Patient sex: M
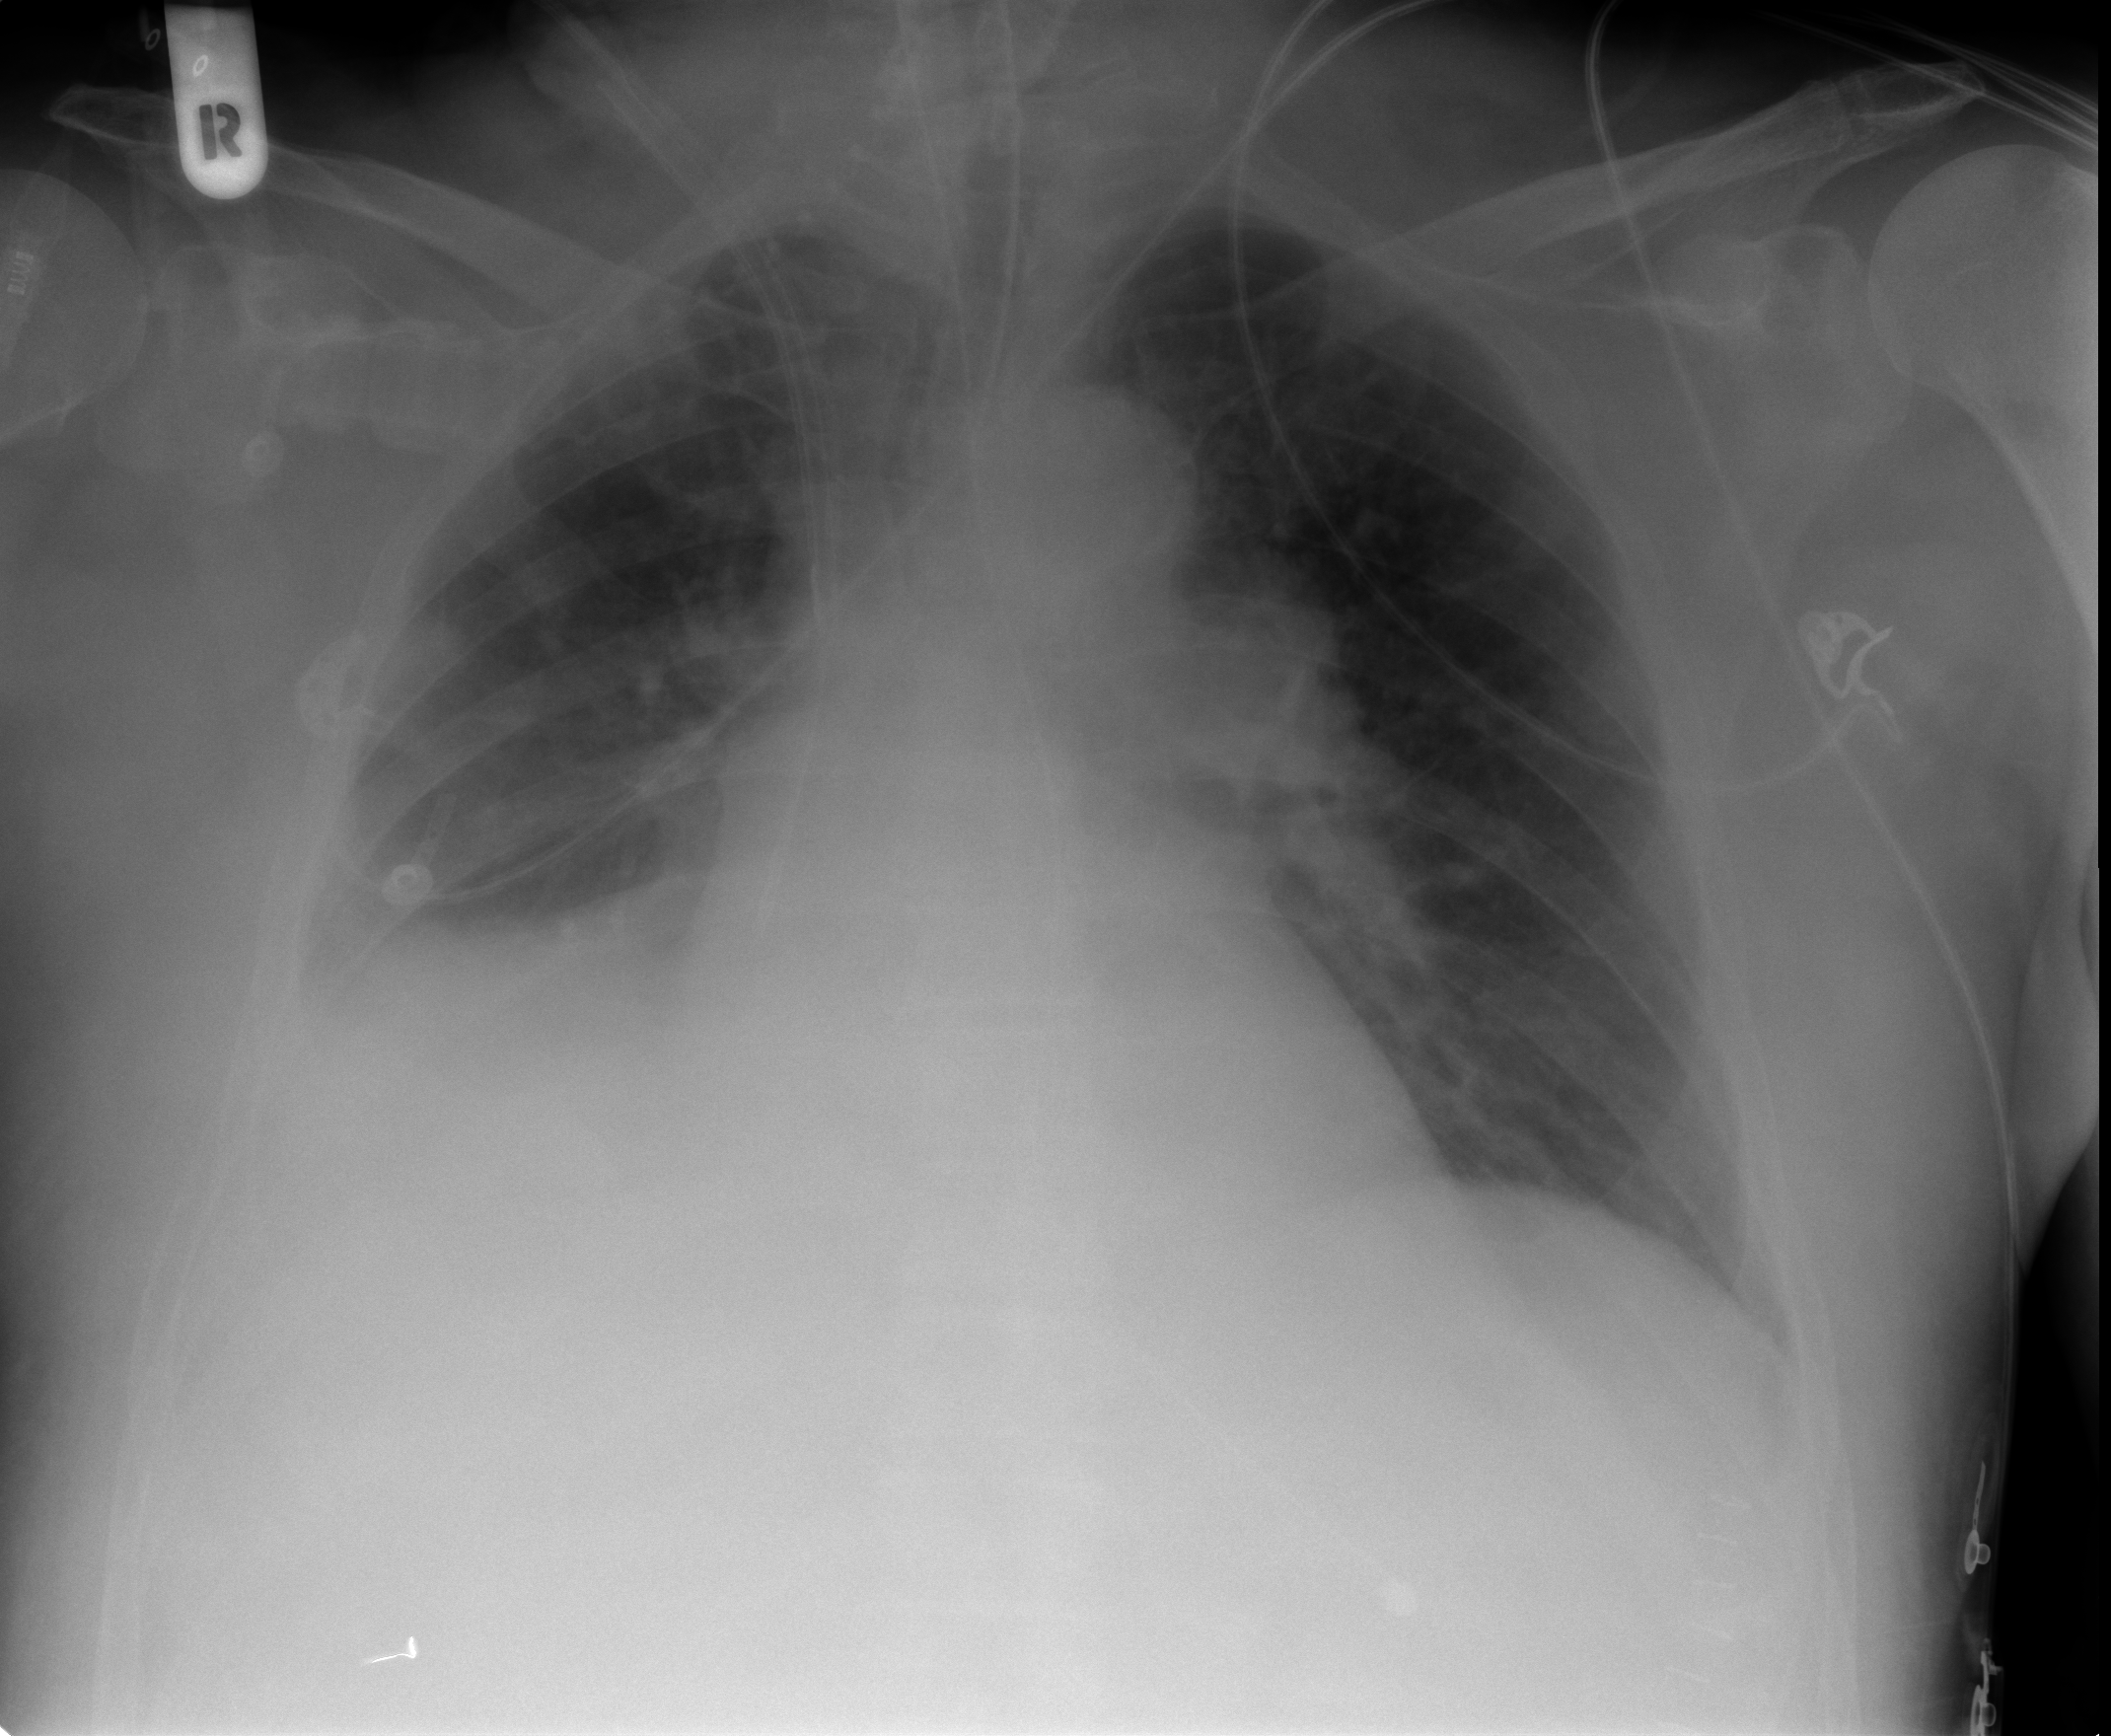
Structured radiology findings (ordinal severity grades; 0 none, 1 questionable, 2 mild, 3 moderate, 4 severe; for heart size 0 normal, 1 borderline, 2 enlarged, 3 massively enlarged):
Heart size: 0
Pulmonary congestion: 1
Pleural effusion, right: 2
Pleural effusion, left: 0
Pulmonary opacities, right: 0
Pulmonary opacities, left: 0
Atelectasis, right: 2
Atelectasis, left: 0